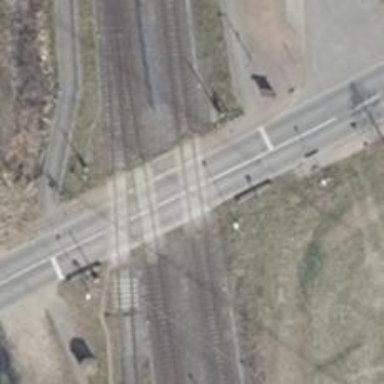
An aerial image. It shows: Level crossing with lights at the railway.